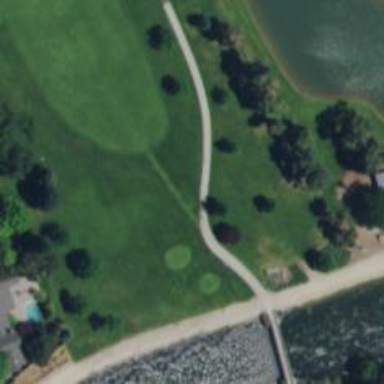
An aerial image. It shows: Service road designated as golf cart path.